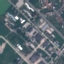
Label: Industrial